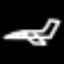
Label: airplane